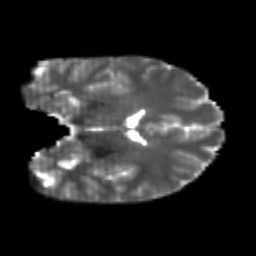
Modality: T2w
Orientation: coronal
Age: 22
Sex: male
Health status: healthy
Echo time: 0.074 s